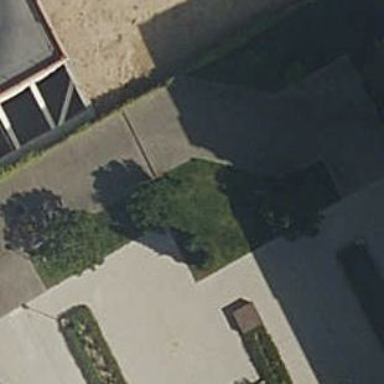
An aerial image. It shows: Garden with kerb barrier.